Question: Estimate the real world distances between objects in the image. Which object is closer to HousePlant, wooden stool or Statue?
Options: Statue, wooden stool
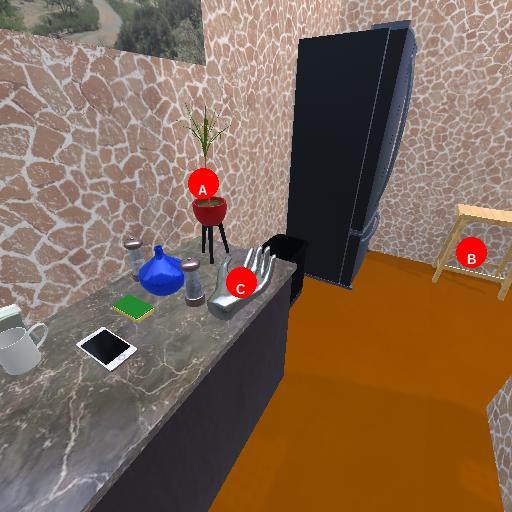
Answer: Statue